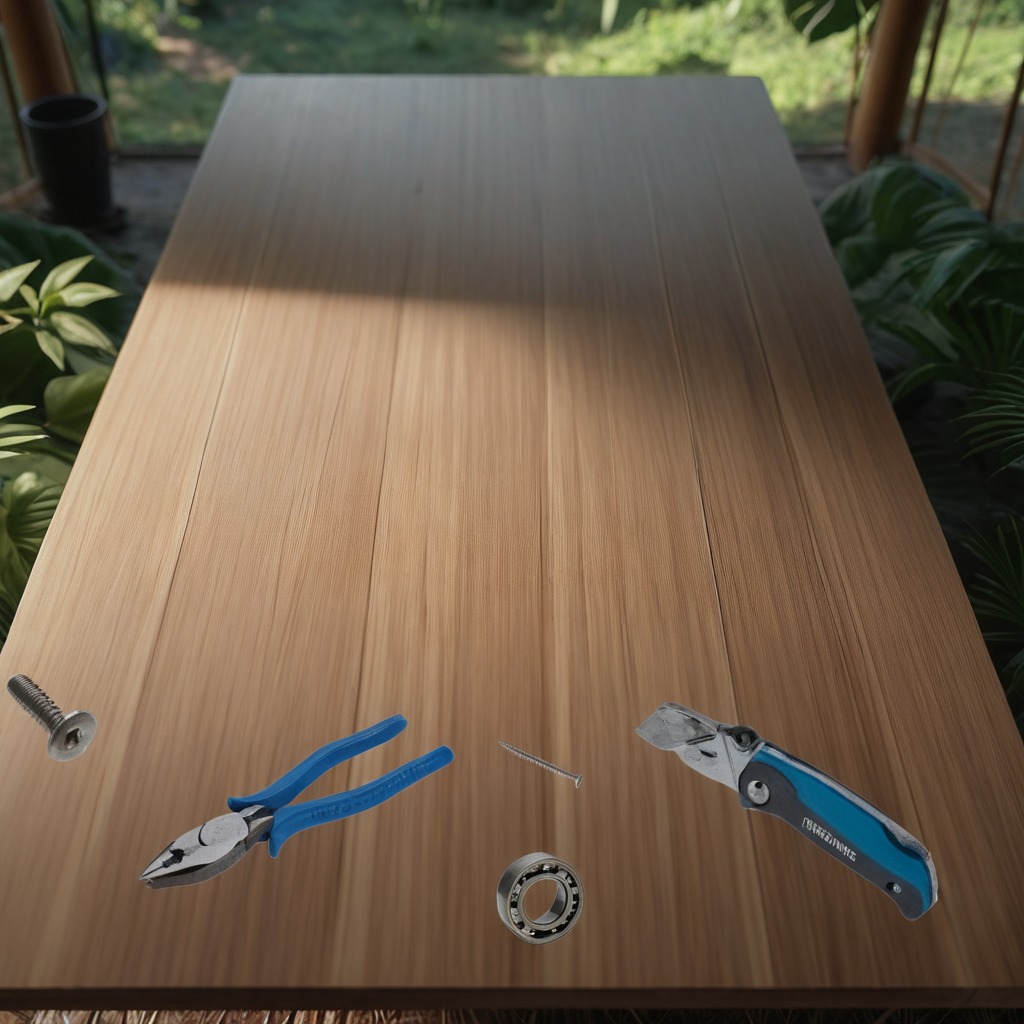
A ball bearing, a utility knife, a metal machine screw, an iron nail, and a pair of pliers are lying on a wooden table inside a jungle field workshop tent.